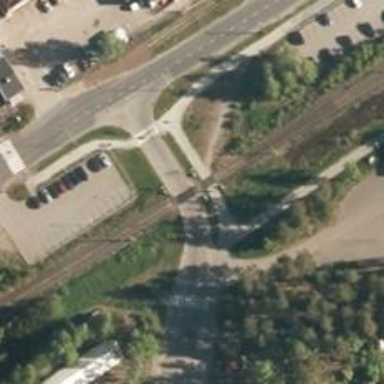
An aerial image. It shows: Level crossing with lights on the railway.